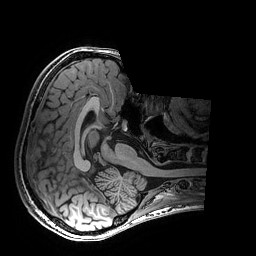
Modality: T1w
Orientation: axial
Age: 19
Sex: female
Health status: healthy
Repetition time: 2.53 s
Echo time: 0.0034 s